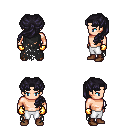
a pixel art fantasy rpg character, male body template, human, light skin, black tattered cape, white pants, raven princess hairstyle, gold gloves, brown shoes, four views (front, back, left, right), 2x2 character sprite sheet, small pixel art, hard edges, no anti-aliasing